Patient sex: F
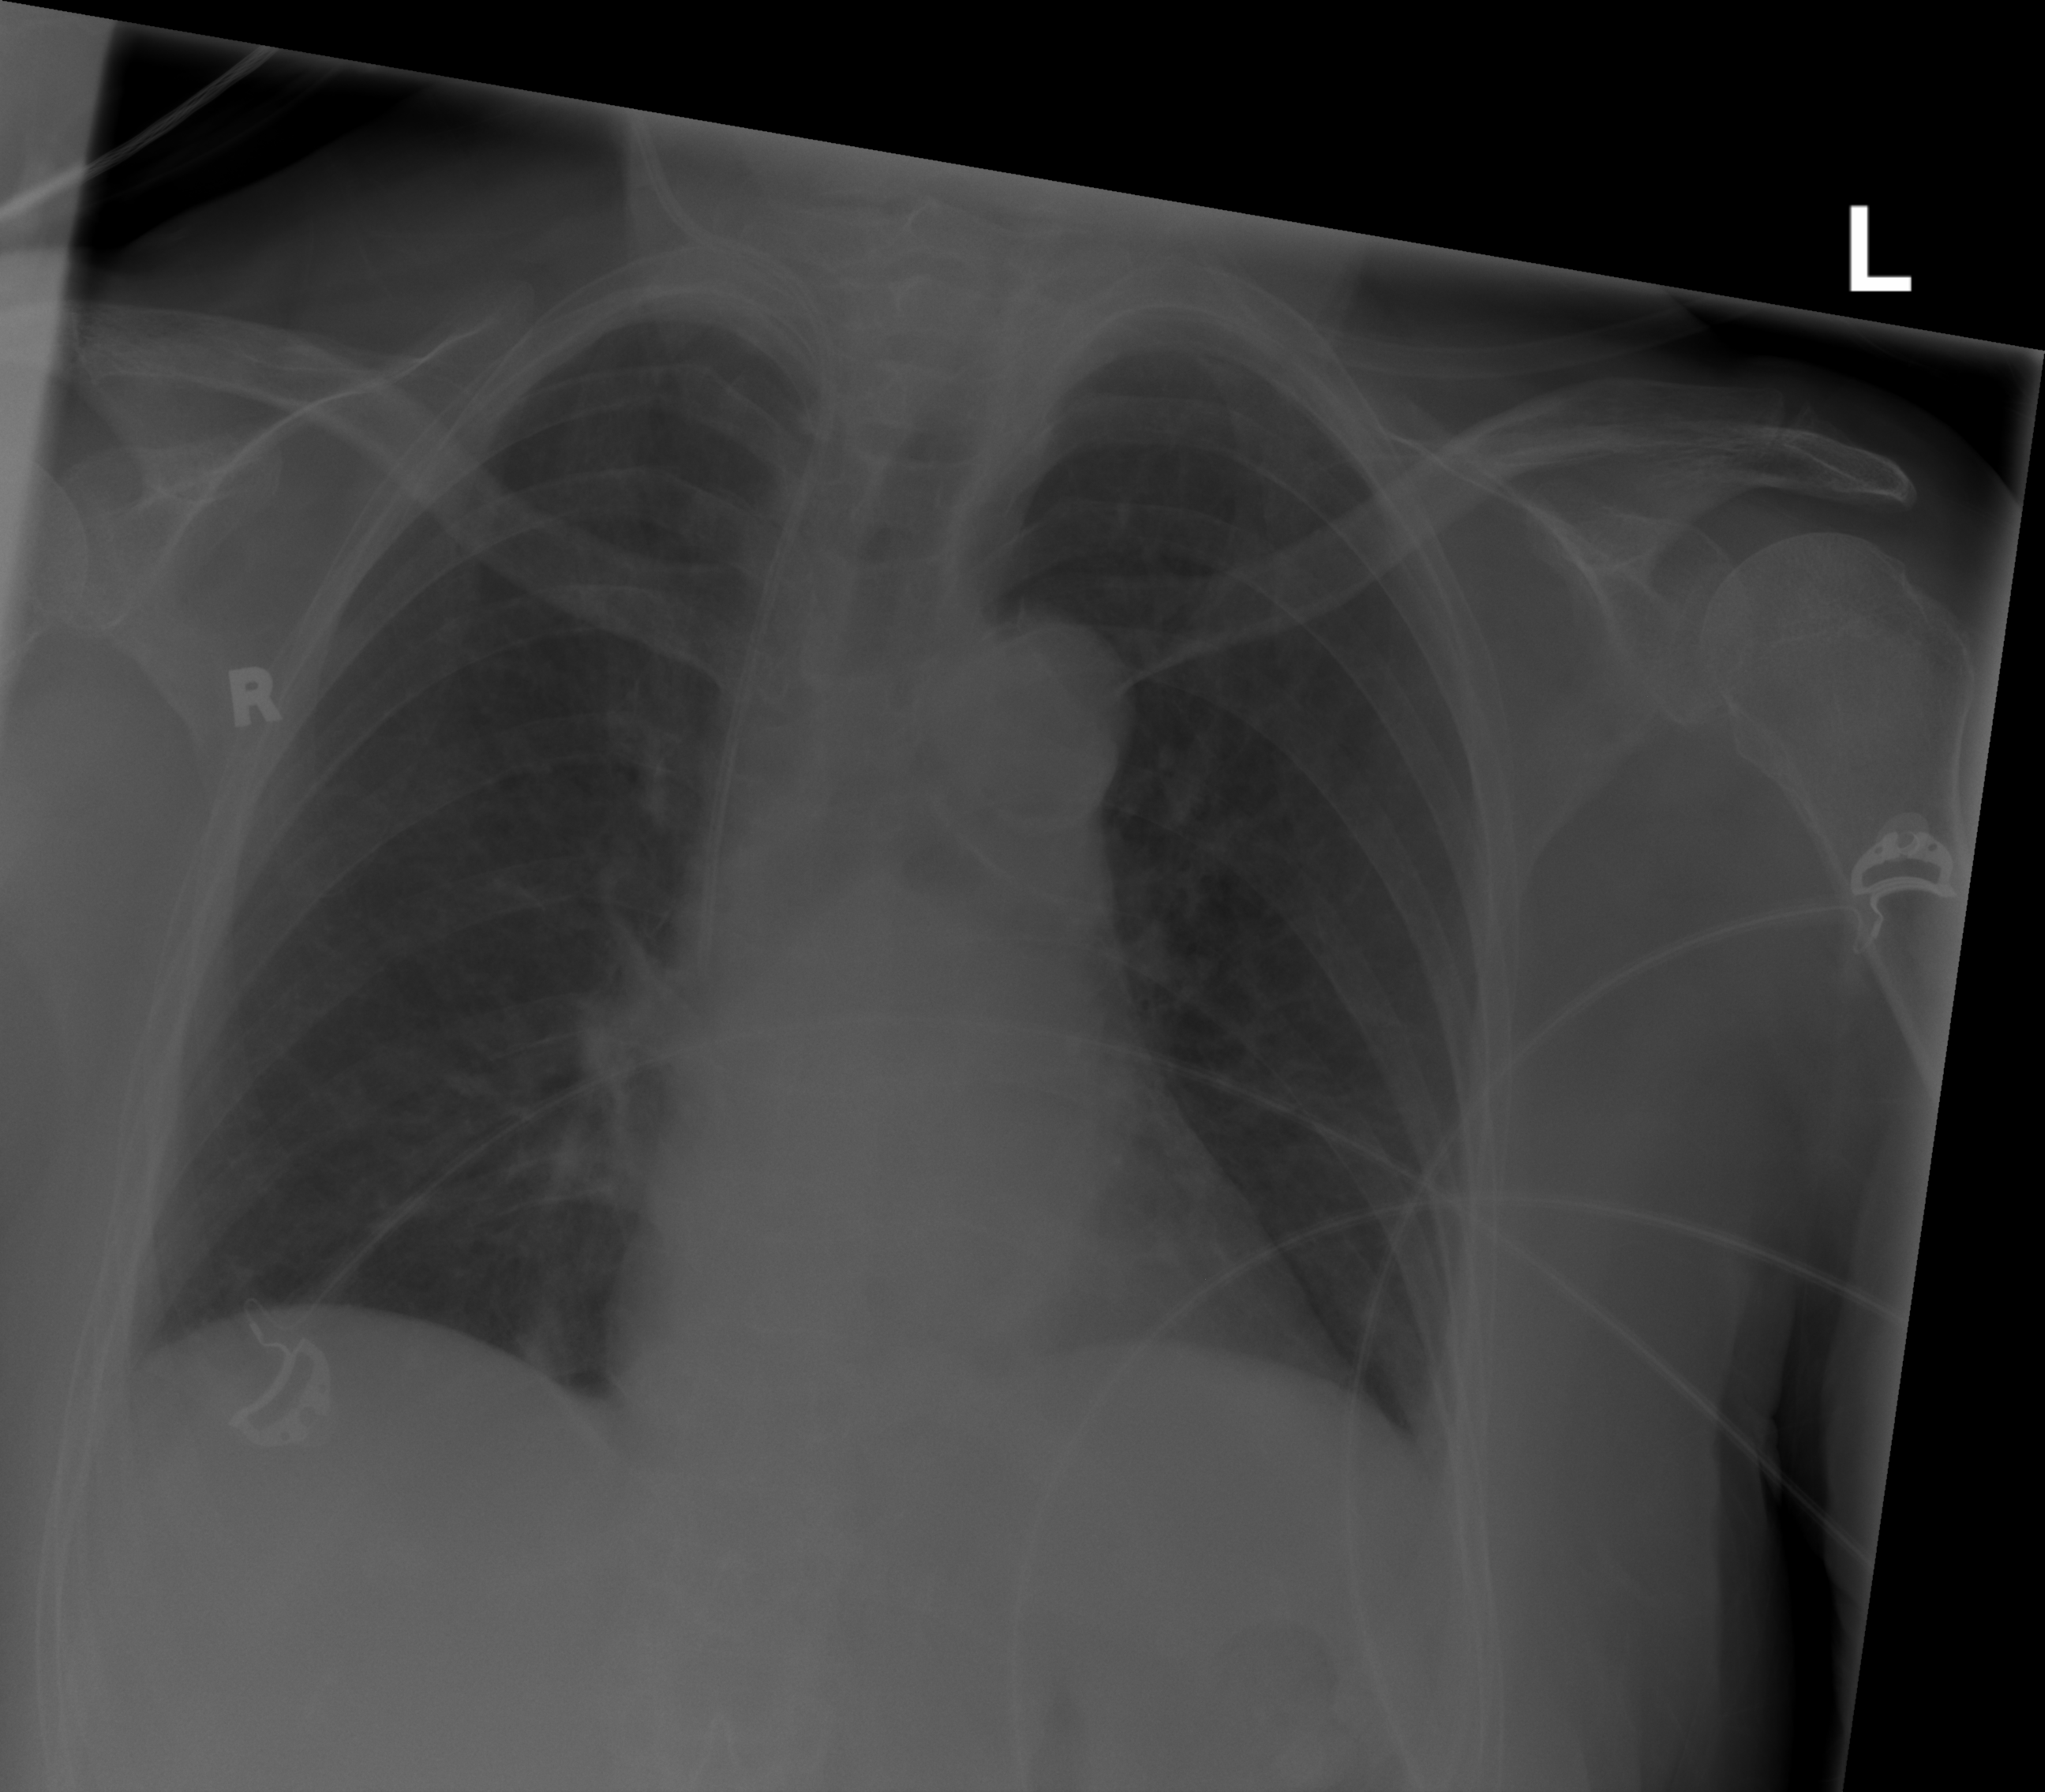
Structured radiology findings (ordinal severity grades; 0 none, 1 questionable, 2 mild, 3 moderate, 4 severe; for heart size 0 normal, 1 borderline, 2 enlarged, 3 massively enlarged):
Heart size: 0
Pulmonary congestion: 0
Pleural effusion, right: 0
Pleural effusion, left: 0
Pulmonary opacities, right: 0
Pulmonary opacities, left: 0
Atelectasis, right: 1
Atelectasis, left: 1